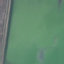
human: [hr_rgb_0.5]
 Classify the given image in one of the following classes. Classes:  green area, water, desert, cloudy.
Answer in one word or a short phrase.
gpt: water